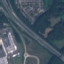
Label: Highway